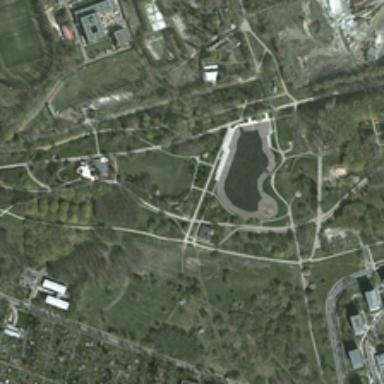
Many green plants and several buildings are in a park with a pond and a playground .